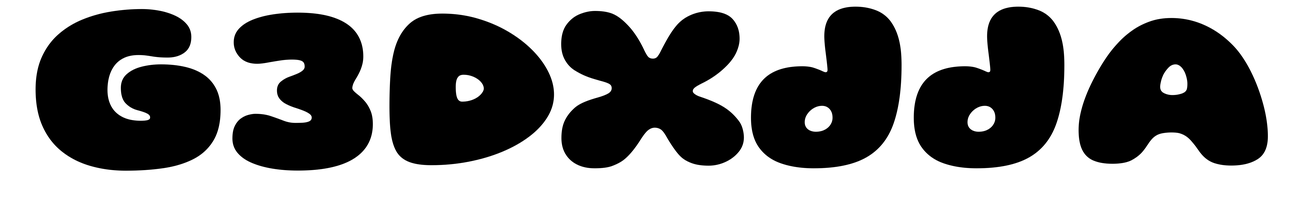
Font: Gluten_Black